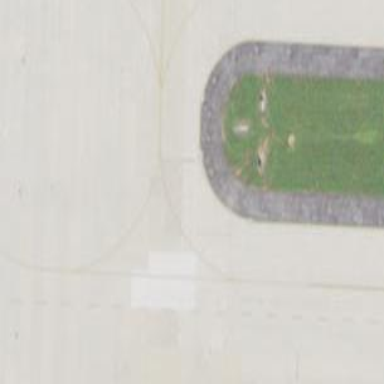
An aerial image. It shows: Image of taxiway at airport.